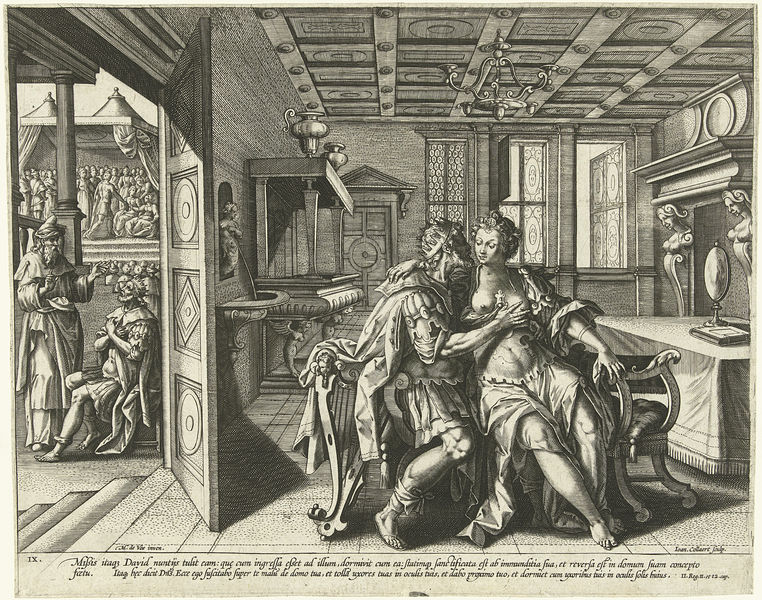
Titel: David en Batseba: het negende Gebod
Künstler: Jan (II) Collaert
Standort: Amsterdam
Institution: Rijksmuseum
Schlagwörter: nackt, busen, fenster, frau, stuhl, tisch, tür, zimmer, versammlung, spiegel, fransen, gewand, paar, krone, krug, brüste, schrift, liebe, kissen, könig, offen, buch, becken, verführung, nackte frau, bommel, zelt, mamnn